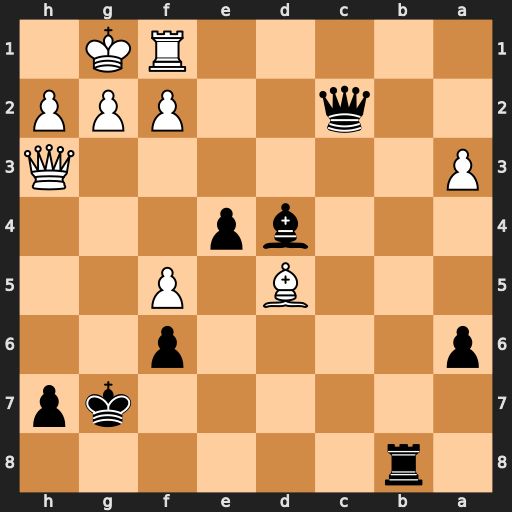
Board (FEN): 1r6/6kp/p4p2/3B1P2/3bp3/P6Q/2q2PPP/5RK1
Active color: b
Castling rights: -
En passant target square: -
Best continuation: Qxf2+ Kh1 Qxf1#